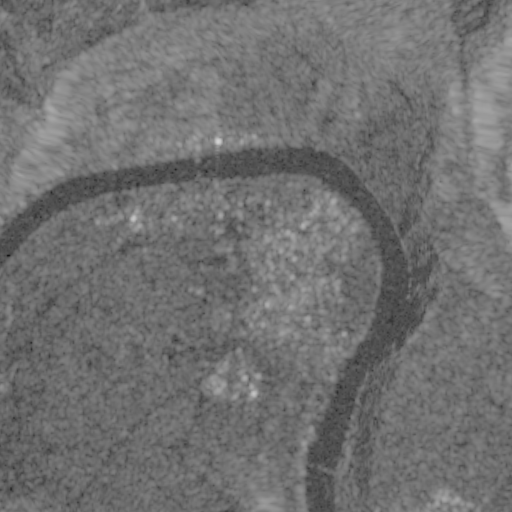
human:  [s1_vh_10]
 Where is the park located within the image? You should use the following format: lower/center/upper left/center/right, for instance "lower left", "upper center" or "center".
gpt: The park is located in the center left of the image.
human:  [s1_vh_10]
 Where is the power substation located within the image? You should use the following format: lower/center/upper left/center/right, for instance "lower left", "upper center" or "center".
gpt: The power substation is located in the lower center of the image.
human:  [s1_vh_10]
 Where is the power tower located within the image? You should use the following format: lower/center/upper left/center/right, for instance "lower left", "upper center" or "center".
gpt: The power tower is located in the upper right of the image.
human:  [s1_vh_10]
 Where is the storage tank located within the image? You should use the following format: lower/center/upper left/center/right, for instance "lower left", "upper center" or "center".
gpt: The storage tank is located in the lower center of the image.
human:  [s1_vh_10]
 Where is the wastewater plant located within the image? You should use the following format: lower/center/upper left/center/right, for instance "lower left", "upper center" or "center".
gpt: The wastewater plant is located in the lower left of the image.
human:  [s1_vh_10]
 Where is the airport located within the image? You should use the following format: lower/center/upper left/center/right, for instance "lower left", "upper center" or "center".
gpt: There is no airport in the image.

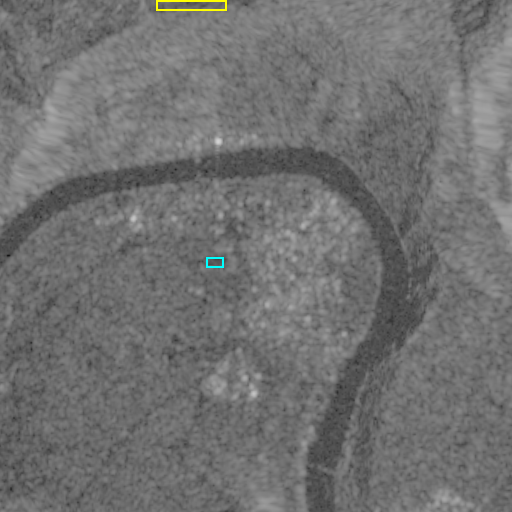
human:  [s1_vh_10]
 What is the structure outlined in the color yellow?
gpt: The structure outlined in yellow is a crop field.
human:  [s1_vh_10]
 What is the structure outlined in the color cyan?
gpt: The structure outlined in cyan is a park.
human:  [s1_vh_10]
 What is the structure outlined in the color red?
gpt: There is no red outline.